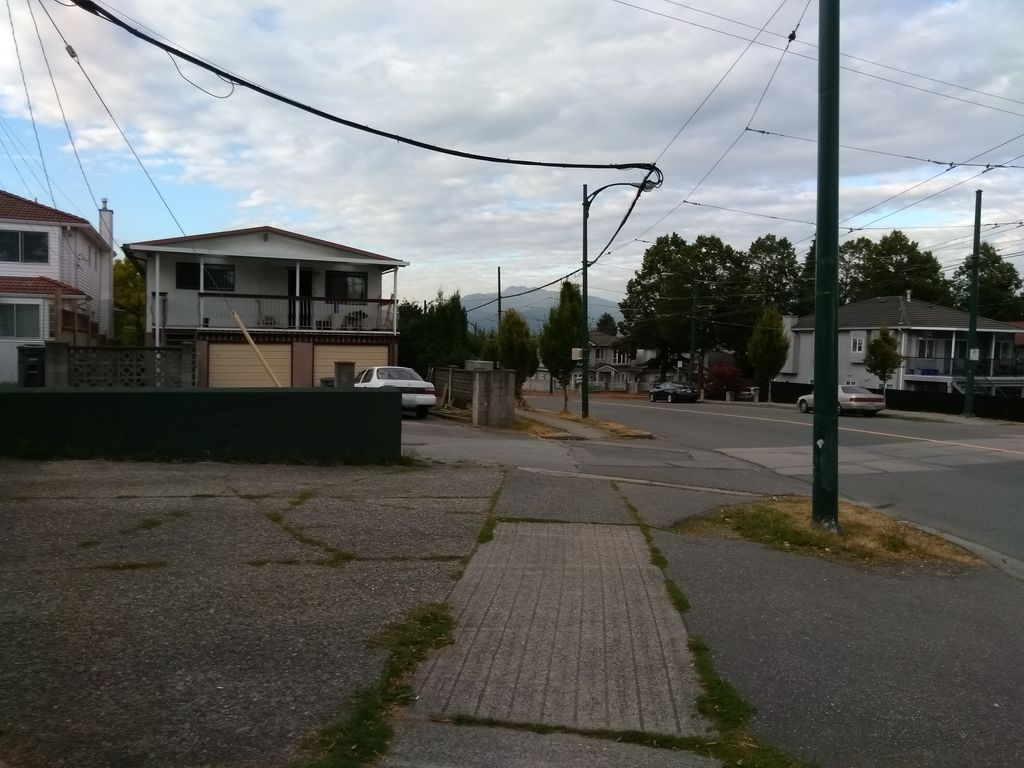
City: vancouver